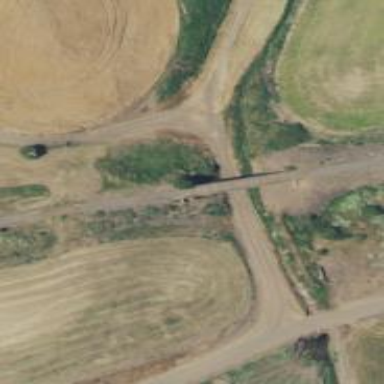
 and the abandoned railway has been converted into rail-trail."